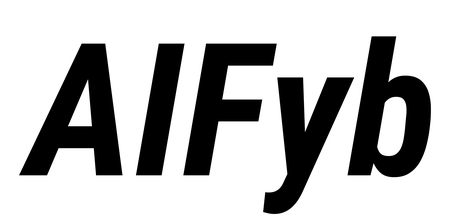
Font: Roboto-Italic_Condensed_Bold_Italic